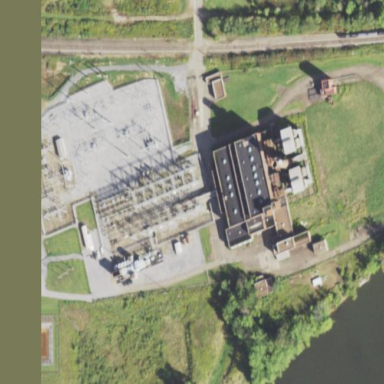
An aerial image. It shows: Industrial power plant with the landuse set as industrial.